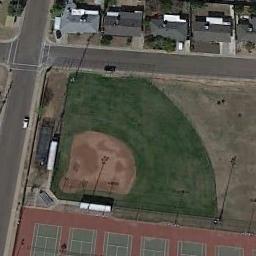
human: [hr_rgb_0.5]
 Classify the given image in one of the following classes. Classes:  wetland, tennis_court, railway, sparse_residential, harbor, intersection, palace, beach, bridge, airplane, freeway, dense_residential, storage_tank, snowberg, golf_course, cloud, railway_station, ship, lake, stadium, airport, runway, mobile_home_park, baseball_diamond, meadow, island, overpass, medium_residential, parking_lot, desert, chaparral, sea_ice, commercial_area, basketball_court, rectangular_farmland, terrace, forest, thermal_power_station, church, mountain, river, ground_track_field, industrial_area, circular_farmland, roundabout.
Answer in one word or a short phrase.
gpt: baseball_diamond